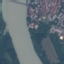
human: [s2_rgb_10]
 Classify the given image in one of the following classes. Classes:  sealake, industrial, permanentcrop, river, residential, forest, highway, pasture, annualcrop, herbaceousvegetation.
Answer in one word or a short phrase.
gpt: River